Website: apple
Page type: payment
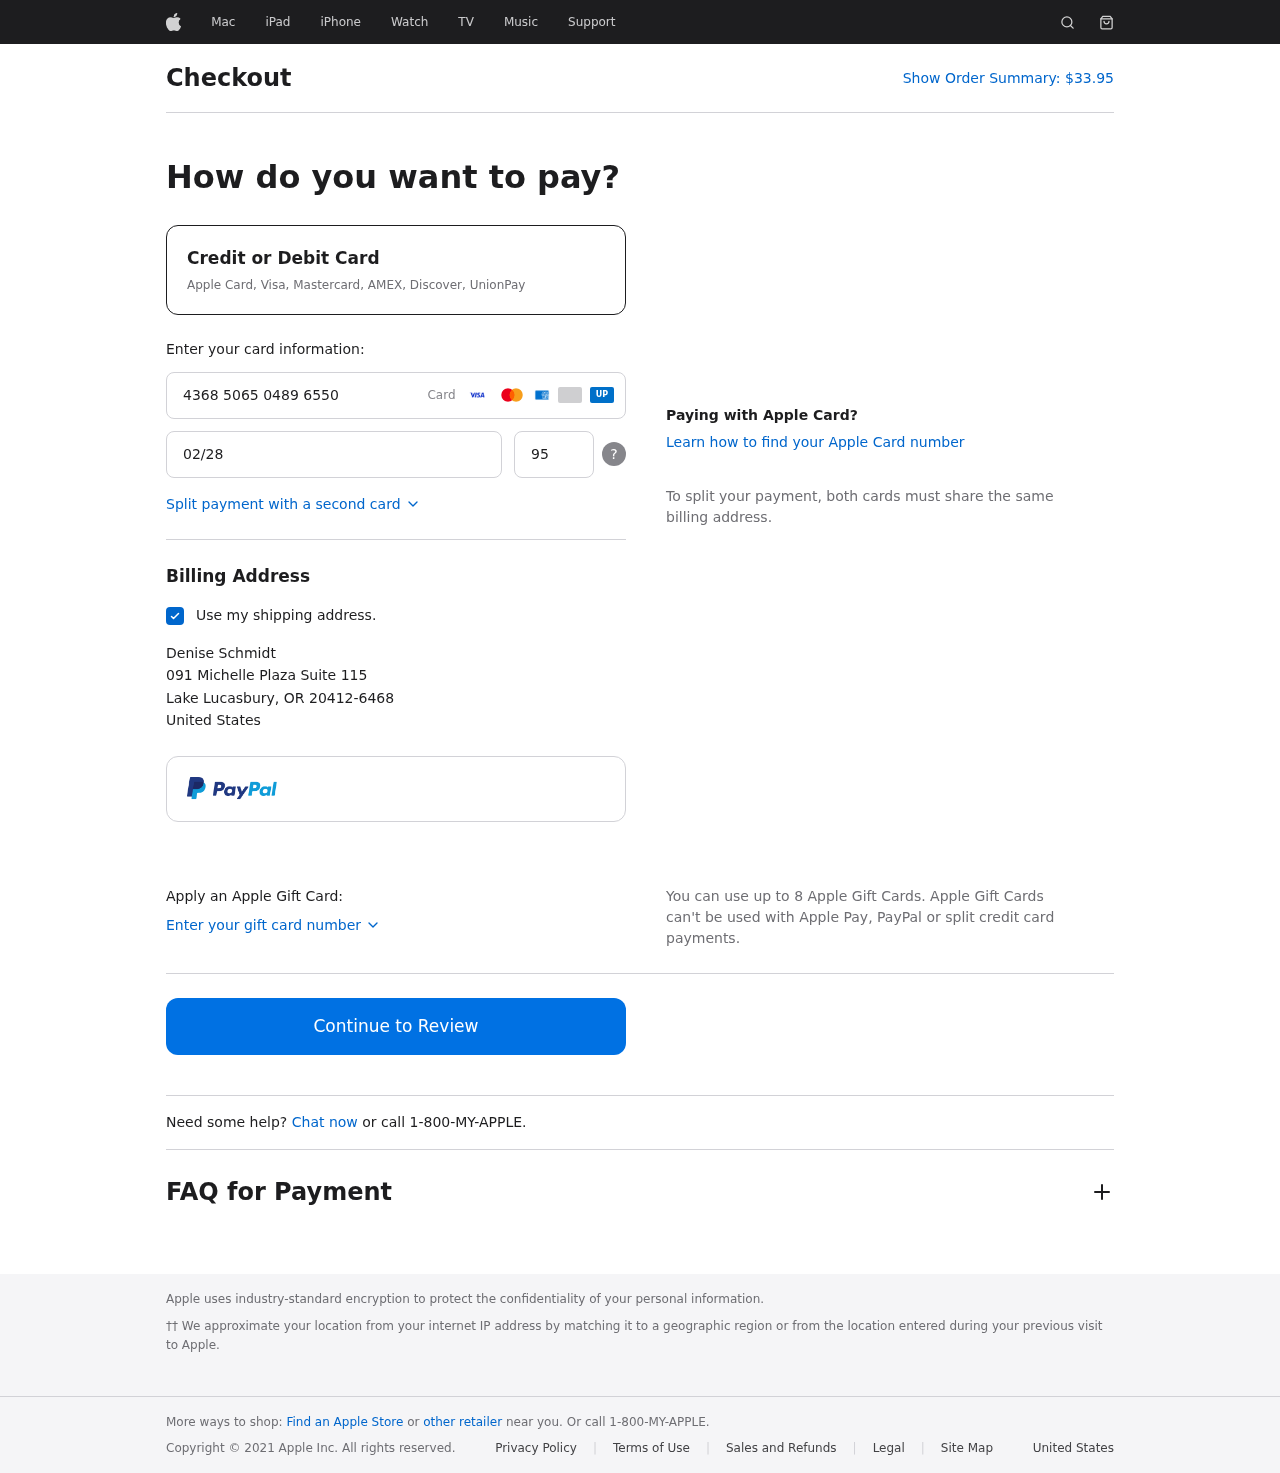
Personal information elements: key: PII_CARD_CVV
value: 955
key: PII_CARD_EXPIRY
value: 02/28
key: PII_CARD_NUMBER
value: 4368 5065 0489 6550
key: PII_CITY
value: Lake Lucasbury
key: PII_COUNTRY
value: United States
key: PII_FULLNAME
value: Denise Schmidt
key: PII_POSTCODE_FULL
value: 20412-6468
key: PII_STATE_ABBR
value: OR
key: PII_STREET
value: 091 Michelle Plaza Suite 115
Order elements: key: ORDER_TOTAL
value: $33.95